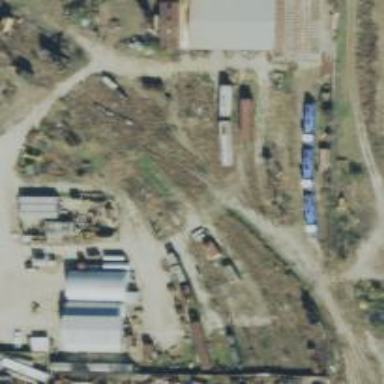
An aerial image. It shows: Abandoned railway.